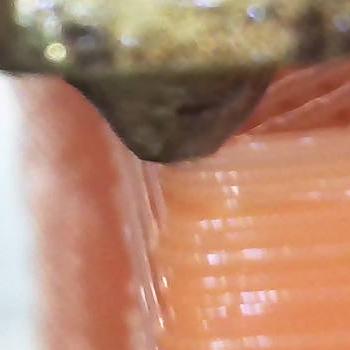
Flow rate: 69%